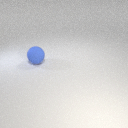
large blue rubber sphere